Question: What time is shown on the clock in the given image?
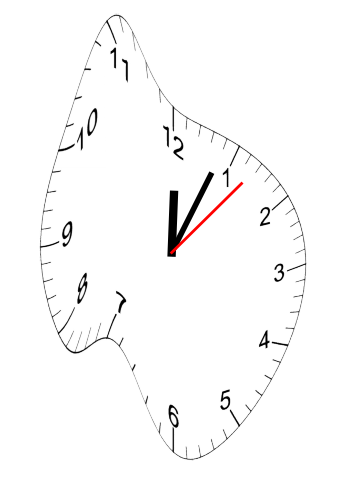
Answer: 12:04:07